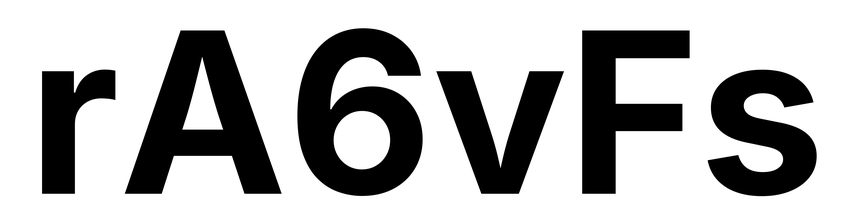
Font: Inter_Bold